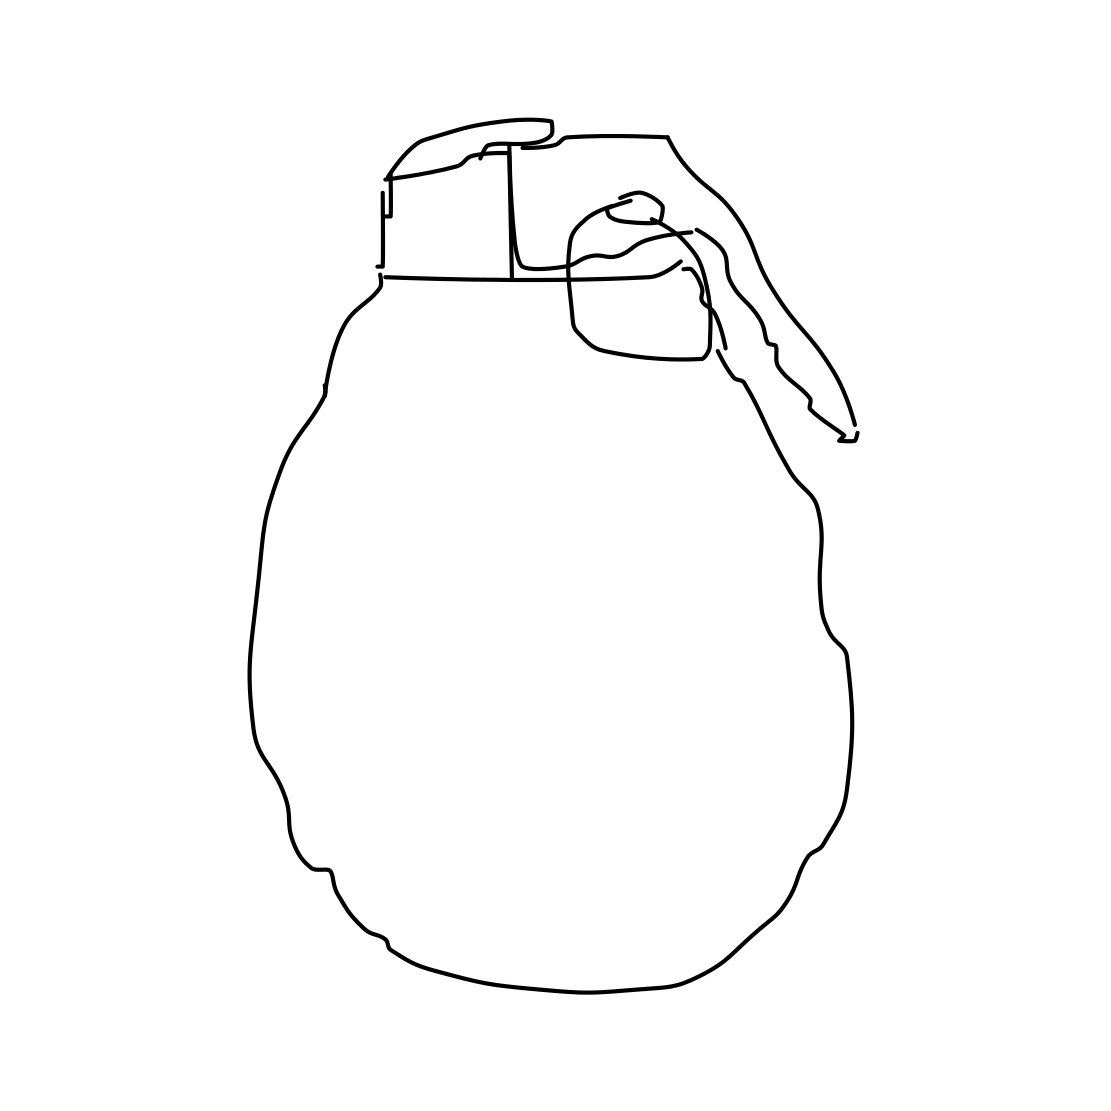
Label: grenade